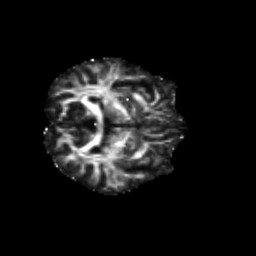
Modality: FA
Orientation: axial
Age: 54
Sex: female
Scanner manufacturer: siemens
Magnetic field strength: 3 T
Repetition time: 4.71 s
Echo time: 0.0906 s